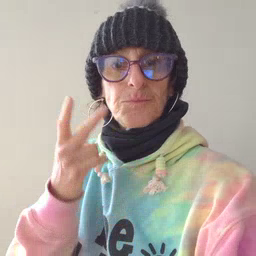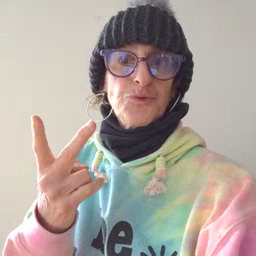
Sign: look